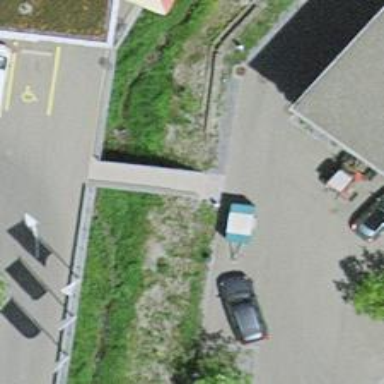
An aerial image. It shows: Bridge with steps leading to it.